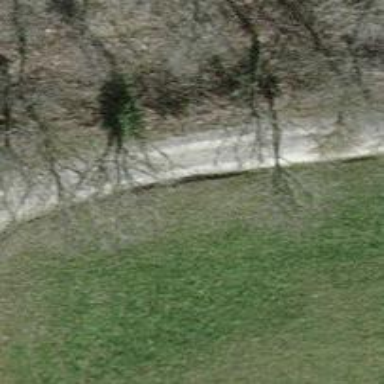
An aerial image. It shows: Track with pebblestone surface graded as grade3.